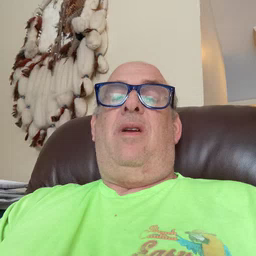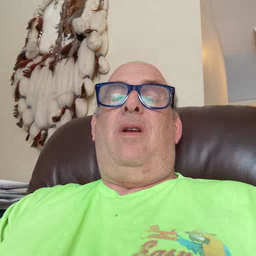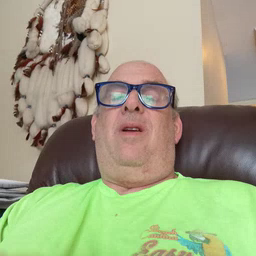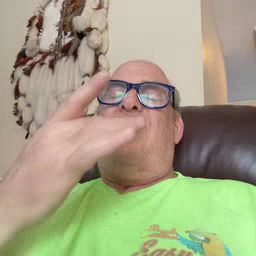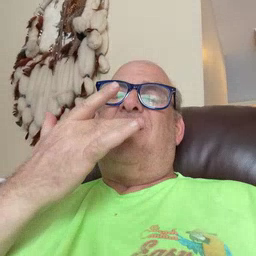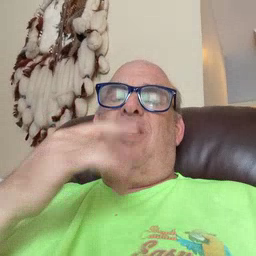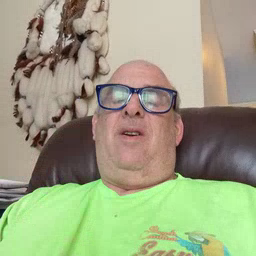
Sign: taste